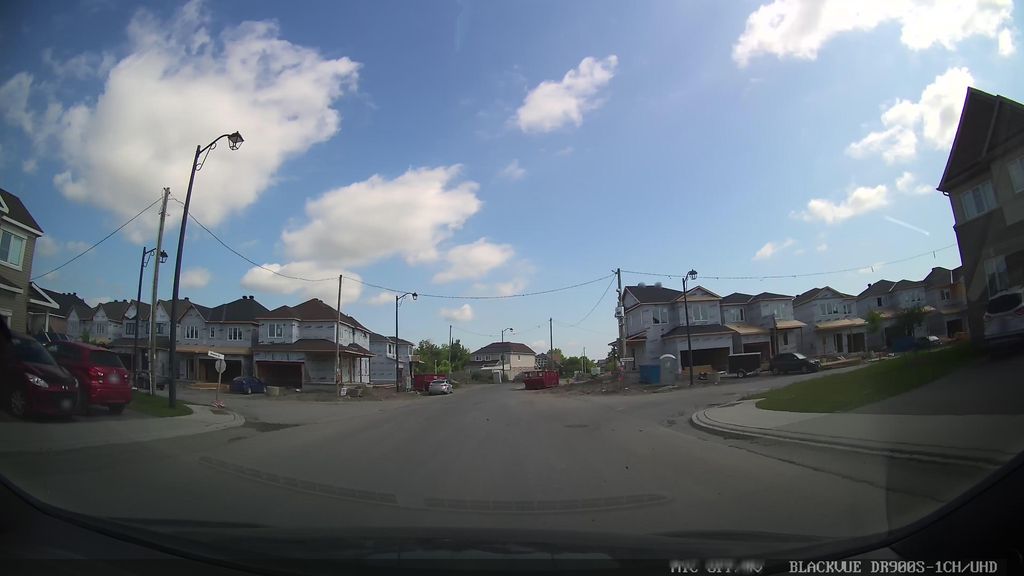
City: ottawa-gatineau